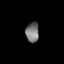
Tissue: lung
Cell type: Fibroblasts
Senescence score: 0.2293
Nuclear area (px): 257
Mean DAPI intensity: 118.685